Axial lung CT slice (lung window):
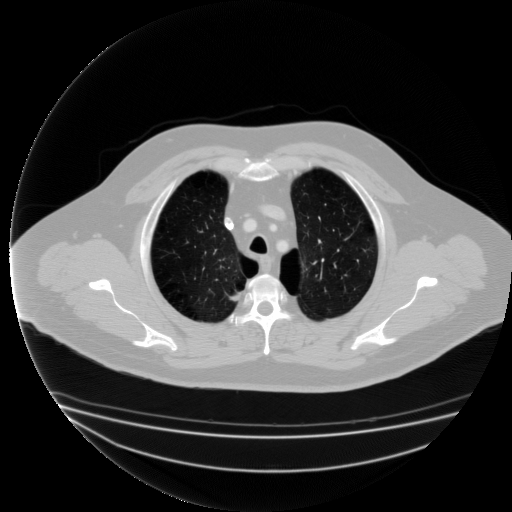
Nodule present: yes
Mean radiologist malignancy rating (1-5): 4